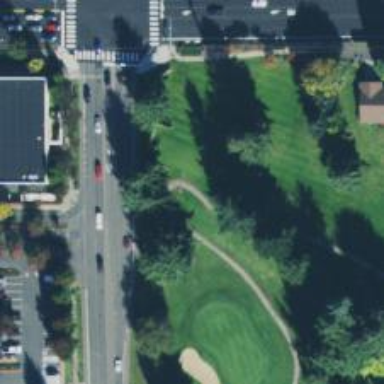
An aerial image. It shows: Path for both roads and golfers.